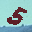
Label: 5